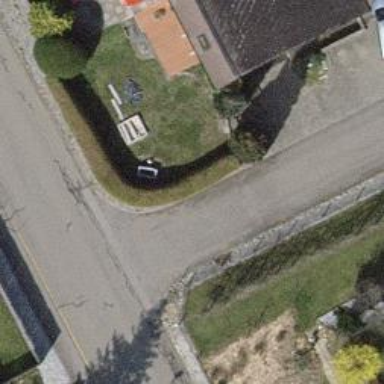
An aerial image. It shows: Hedge barrier.